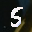
Label: 5